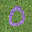
Label: 0